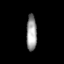
Tissue: prostate
Cell type: T cells
Senescence score: 0.3369
Nuclear area (px): 365
Mean DAPI intensity: 154.329